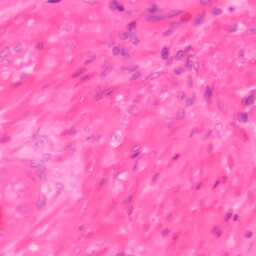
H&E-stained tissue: Colon